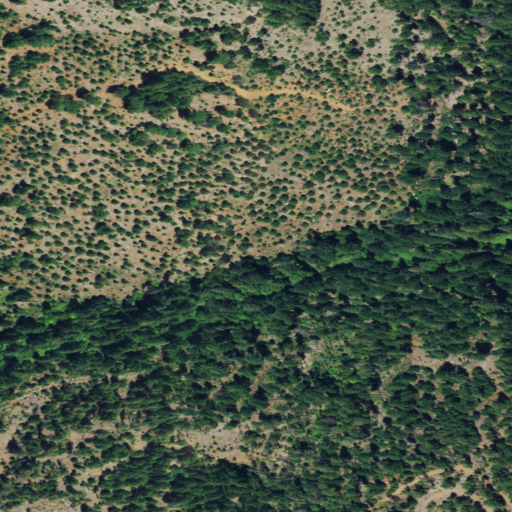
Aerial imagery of valley in California named Pansy Gulch containing evergreen forest and shrub